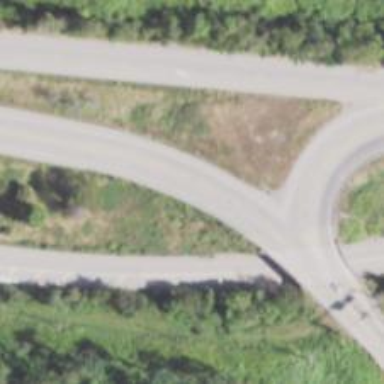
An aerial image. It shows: Primary link highway.